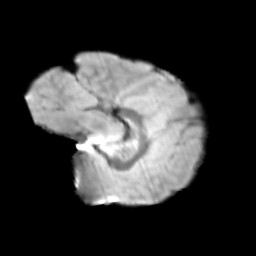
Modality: T2w
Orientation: sagittal
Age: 9
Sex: male
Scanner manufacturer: siemens
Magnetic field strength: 3 T
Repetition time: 3.8 s
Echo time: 0.07 s